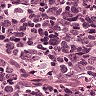
Metastatic tissue present: no